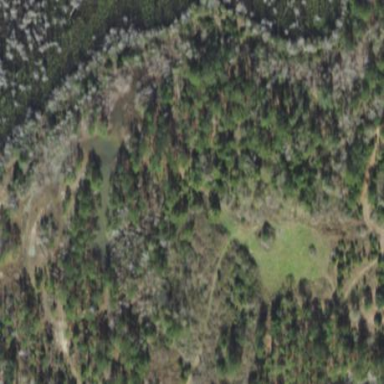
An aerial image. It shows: Swamp in wetland area.